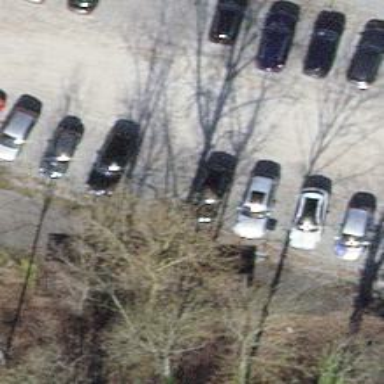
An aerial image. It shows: Motorcycle parking area.